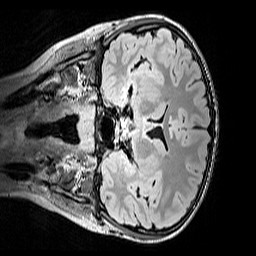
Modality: FLAIR
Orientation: coronal
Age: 12
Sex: male
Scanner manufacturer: siemens
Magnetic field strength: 3 T
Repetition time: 5 s
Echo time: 0.388 s